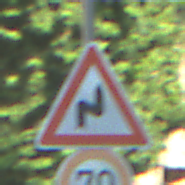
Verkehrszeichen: DoppelkurveRechts
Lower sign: Geschwindigkeit70
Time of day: MorningAfternoon
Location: Outdoor (Urban)
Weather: PartlyCloudy
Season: NotSpecified
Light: Natural